Interaction volume radius: 5 \u00c5
Interaction volume height: 30 \u00c5
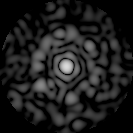
Disorder parameter: 0.8084